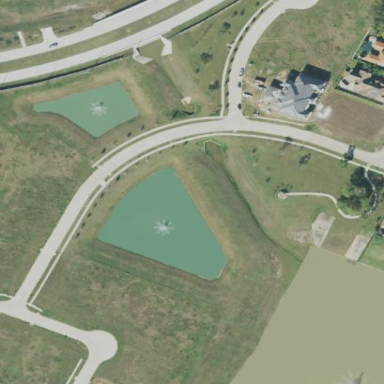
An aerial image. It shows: Retention basin filled with water.